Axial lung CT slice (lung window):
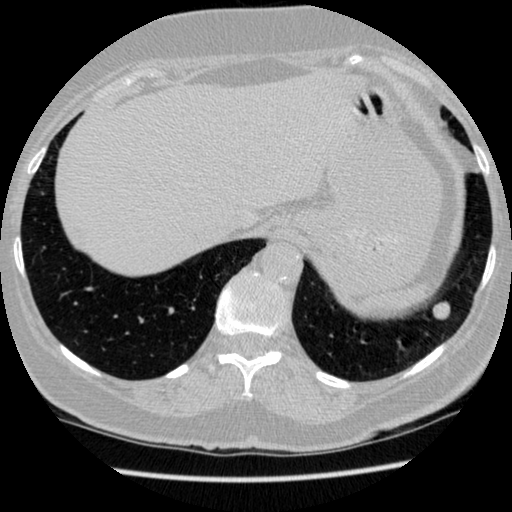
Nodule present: yes
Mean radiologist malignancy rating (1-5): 3.5